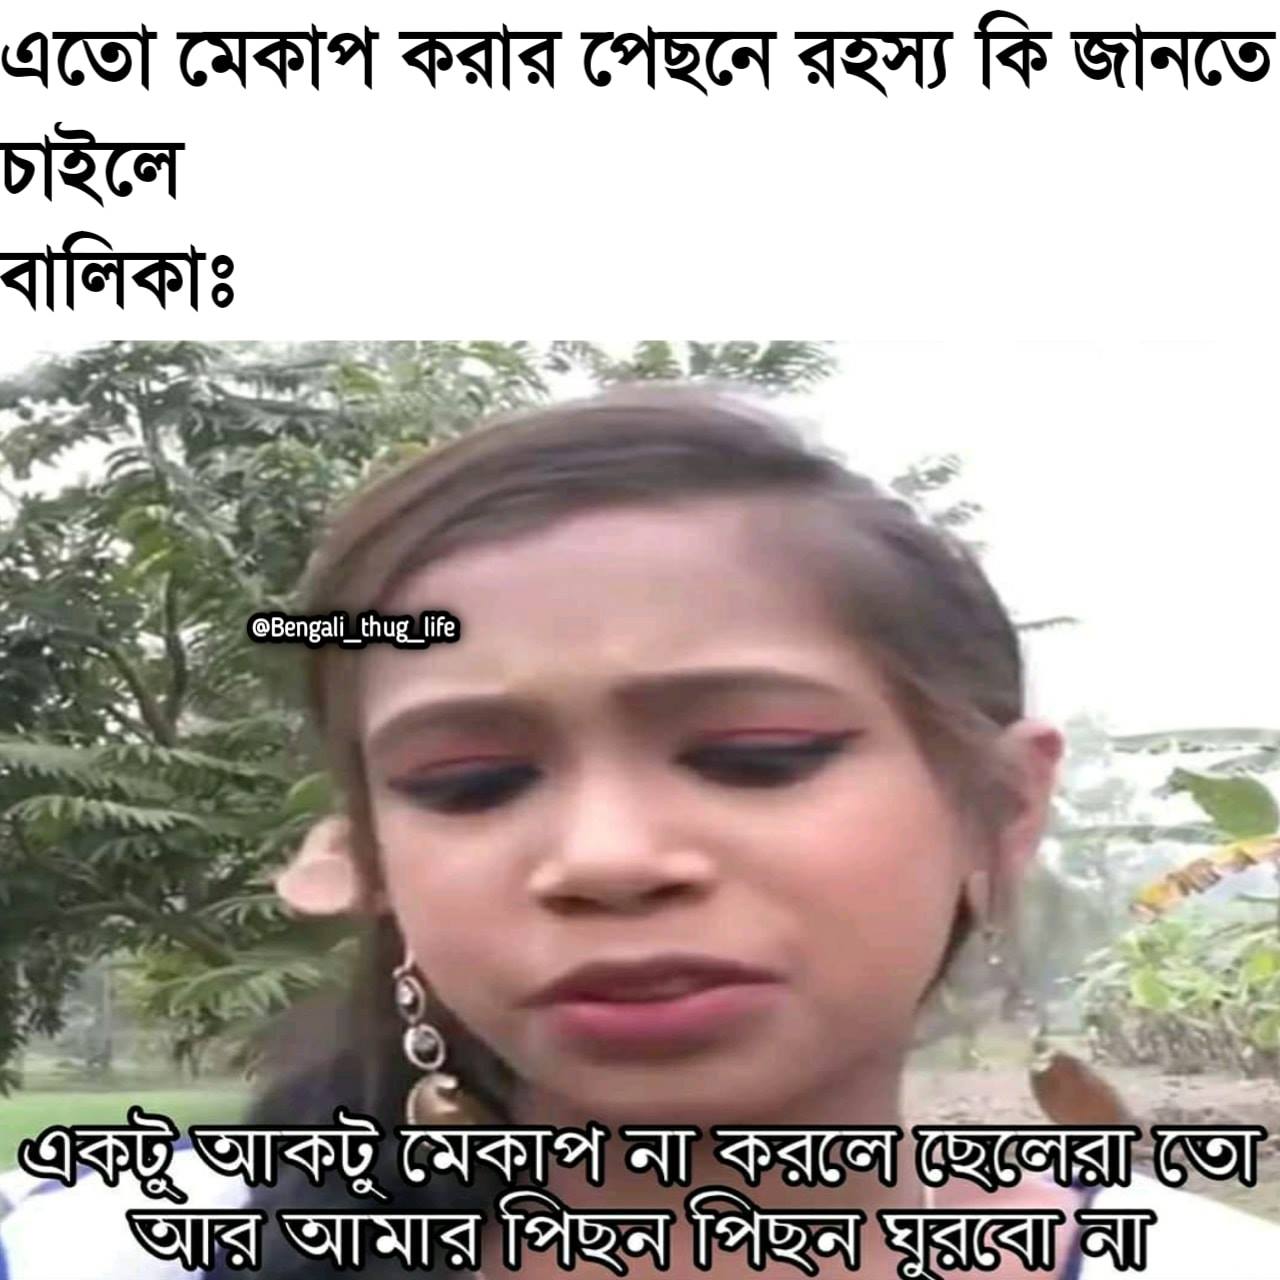
Caption: এতো মেকাপ করার পেছনে রহস্য কি জানতে চাইলে   বালিকাঃ একটু আক্টু মেকাপ না করলে ছেলেরা তো আর আমার পিছন পিছন ঘুরবো না
Label: hate